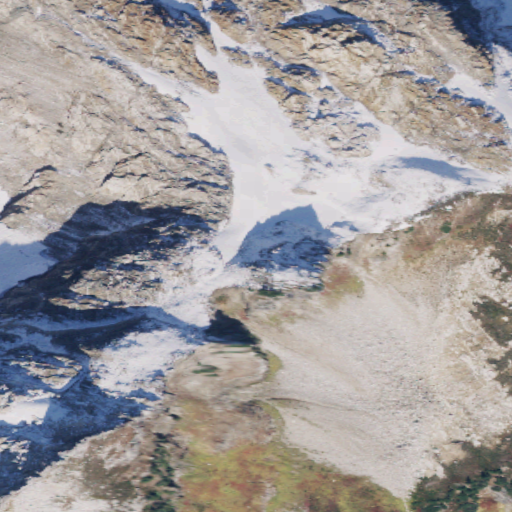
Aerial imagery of gap in Washington named Totem Pass containing barren land, snow, grassland, and shrub